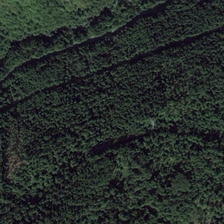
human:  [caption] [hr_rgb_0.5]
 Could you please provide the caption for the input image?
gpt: many green trees are in a piece of forest .

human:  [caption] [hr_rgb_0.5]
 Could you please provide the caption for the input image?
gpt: many green trees are in a piece of forest .

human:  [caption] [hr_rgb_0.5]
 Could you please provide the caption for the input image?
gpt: many green trees are in a piece of forest .

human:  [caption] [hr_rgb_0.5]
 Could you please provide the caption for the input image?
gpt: many green trees are in a piece of forest .

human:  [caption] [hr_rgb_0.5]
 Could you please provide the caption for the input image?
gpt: many green trees are in a piece of forest .